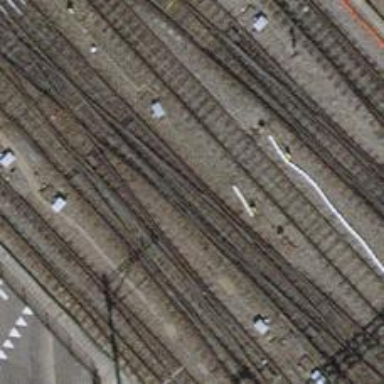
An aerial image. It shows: Railway switch.